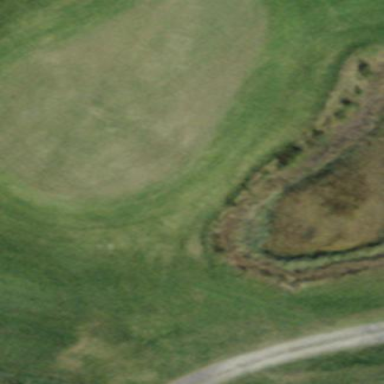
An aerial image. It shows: Green golf area with grass land use.